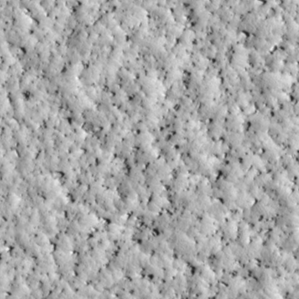
Label: non_frost